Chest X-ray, AP view. Patient: 49 years old, sex F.
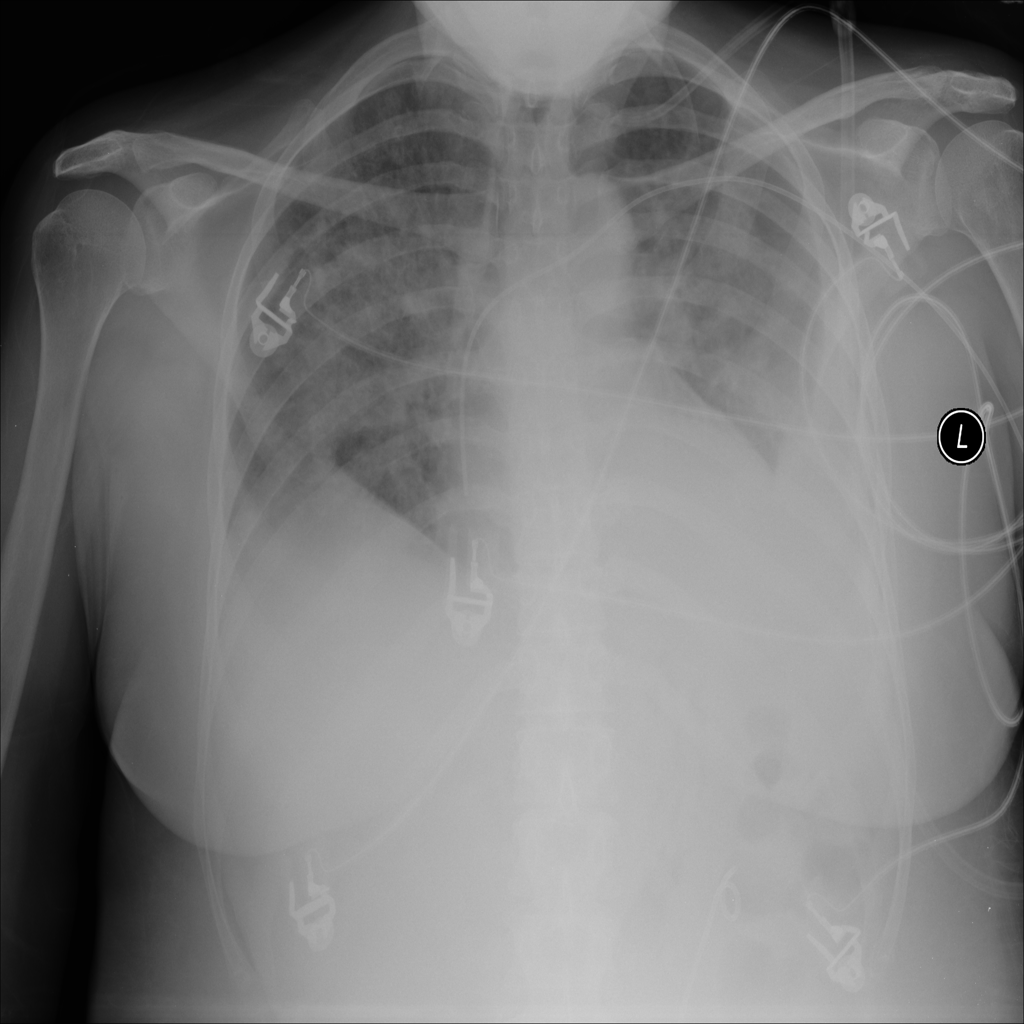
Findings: Effusion